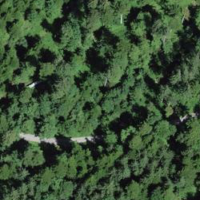
EUNIS habitat code: 43
Species observed at this site:
Lamium galeobdolon